Field crop: maize
Growth stage: 2
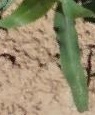
Species: maize